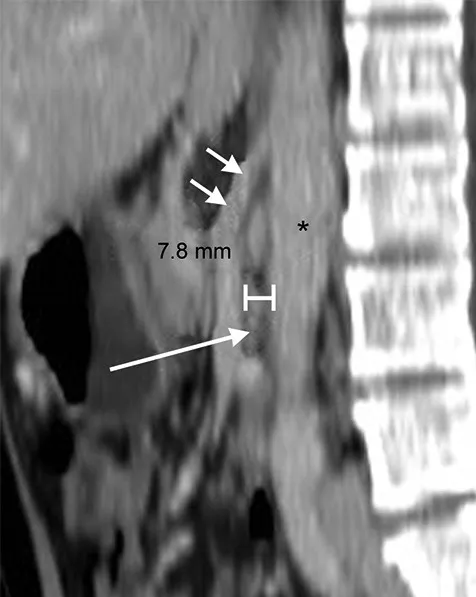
Sagittal reconstructed CT scanning of the same patient as Figure 1 shows reduced AMD of about 8 mm between SMA (double arrows) and aorta (*). Narrowed 3rd part of duodenum is seen (long arrow).
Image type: radiology (ct)